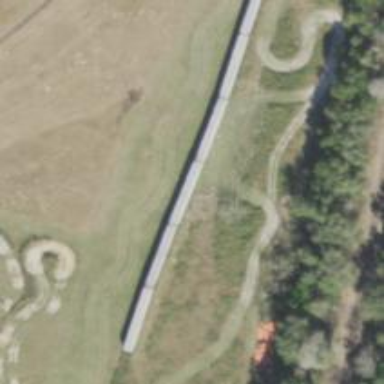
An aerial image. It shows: Historic railway car.